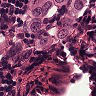
Metastatic tissue present: yes